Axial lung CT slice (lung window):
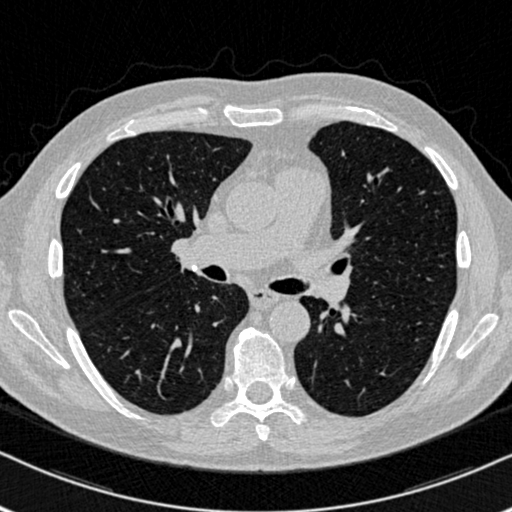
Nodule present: no